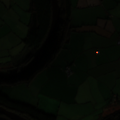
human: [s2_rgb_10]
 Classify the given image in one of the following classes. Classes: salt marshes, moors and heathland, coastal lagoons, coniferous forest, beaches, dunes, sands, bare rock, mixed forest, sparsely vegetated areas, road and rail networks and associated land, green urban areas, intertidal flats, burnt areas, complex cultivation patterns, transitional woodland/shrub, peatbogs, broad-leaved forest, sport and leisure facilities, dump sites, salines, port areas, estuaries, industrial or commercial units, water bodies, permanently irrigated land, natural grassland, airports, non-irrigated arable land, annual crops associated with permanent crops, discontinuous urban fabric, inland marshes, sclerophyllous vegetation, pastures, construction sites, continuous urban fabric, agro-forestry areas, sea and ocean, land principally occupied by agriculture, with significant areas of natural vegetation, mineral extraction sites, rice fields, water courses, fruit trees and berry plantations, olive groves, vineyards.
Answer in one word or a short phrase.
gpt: pastures, broad-leaved forest, coniferous forest, water courses